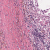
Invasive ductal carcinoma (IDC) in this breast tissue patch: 0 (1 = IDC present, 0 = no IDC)